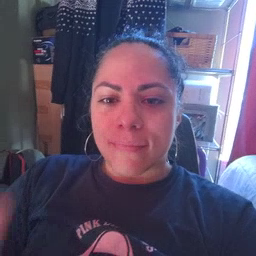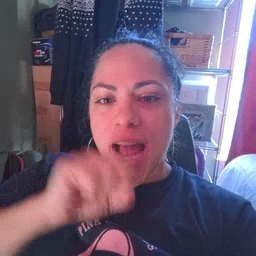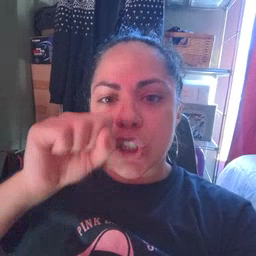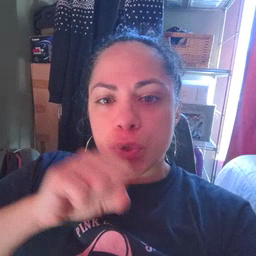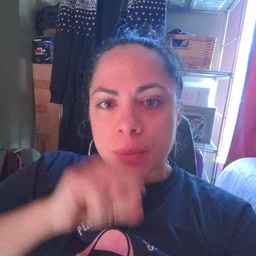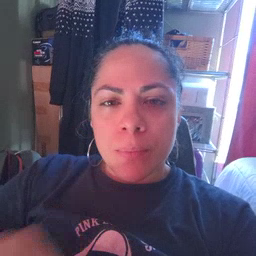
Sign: icecream